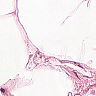
Metastatic tissue present: no